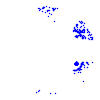
Particle: electron